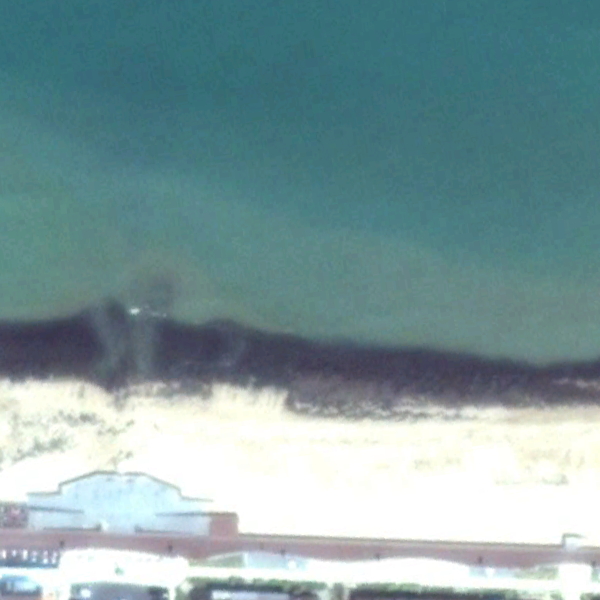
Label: Beach